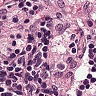
Metastatic tissue present: no